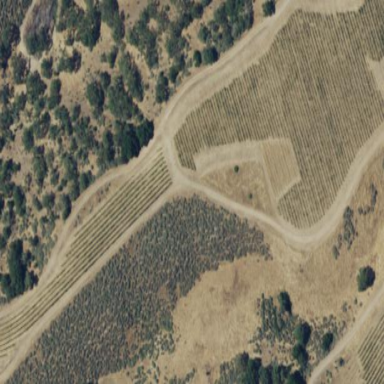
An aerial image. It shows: Unique farmland featuring vineyard where grapes are grown.